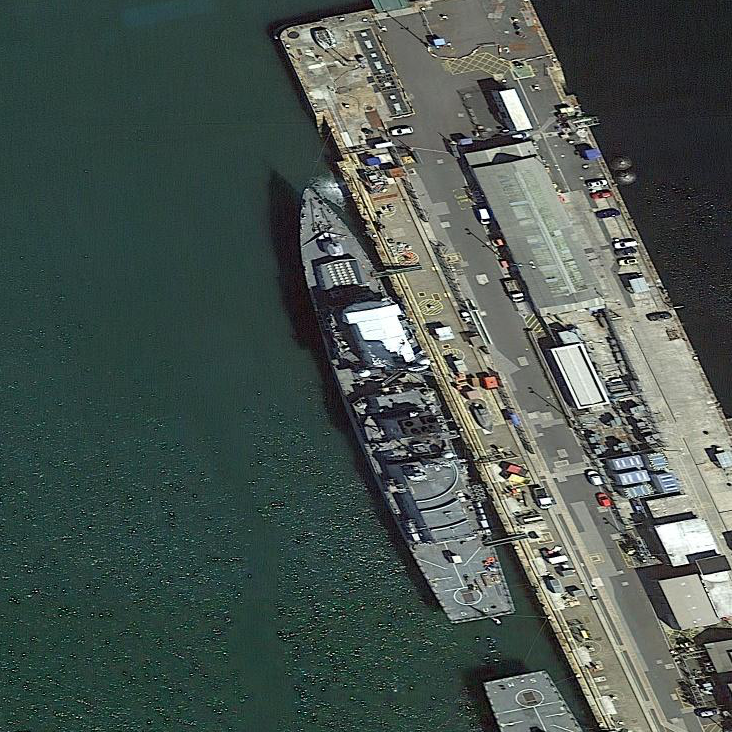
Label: destroyer